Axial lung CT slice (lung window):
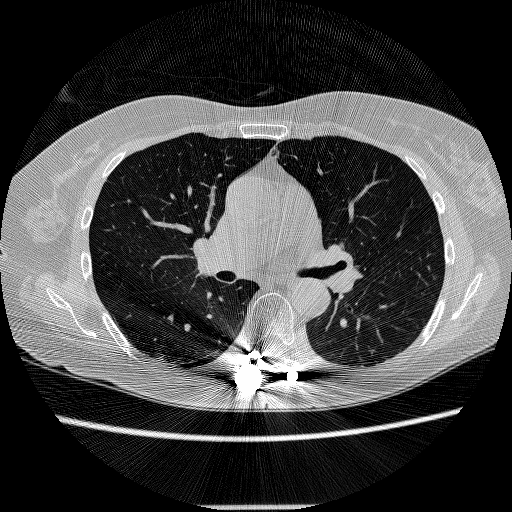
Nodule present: no